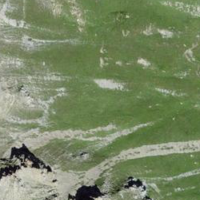
EUNIS habitat code: 26
Species observed at this site:
Prunella collaris
Montifringilla nivalis
Saxifraga oppositifolia